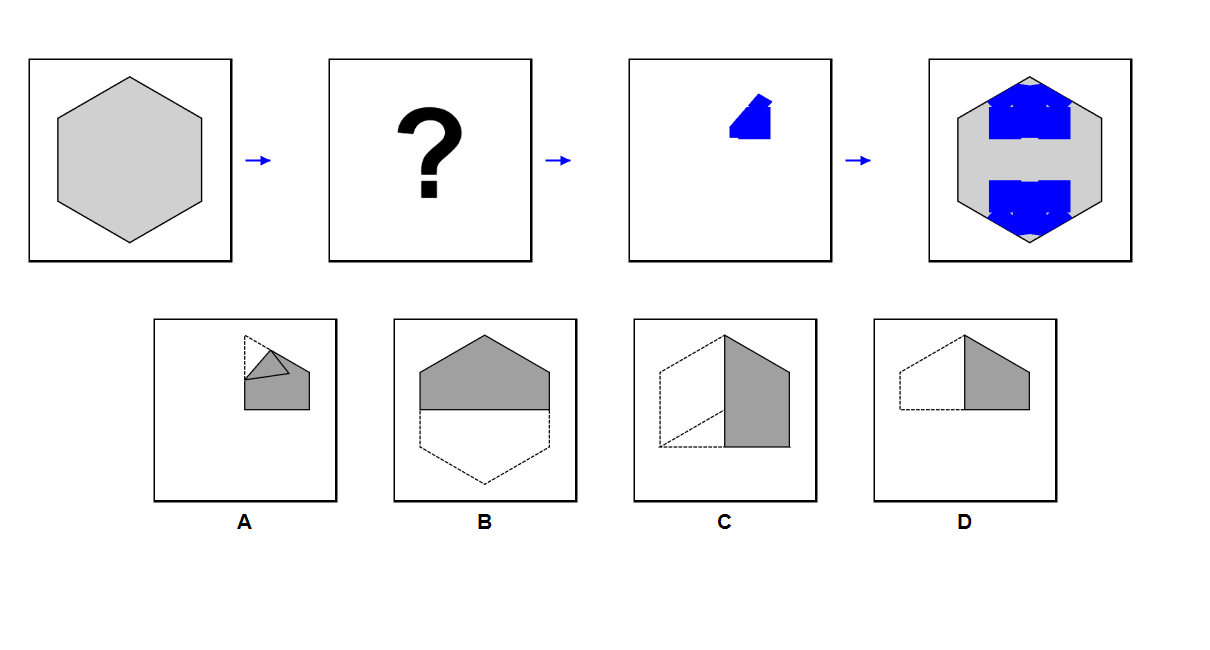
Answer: C